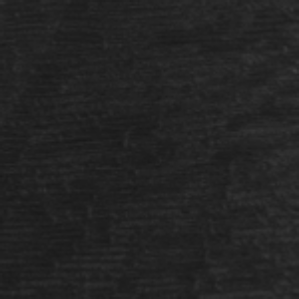
Label: frost